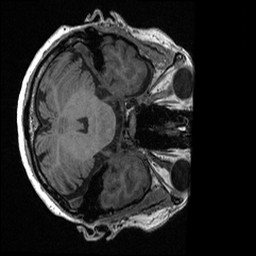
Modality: T1w
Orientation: axial
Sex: female
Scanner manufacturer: ge
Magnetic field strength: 3 T
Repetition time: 0.0064 s
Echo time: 0.00281 s